Question: Every Mac has a model identifier, for example "Macmini5,1". (These are shown in the System Information app.)

How can I programatically obtain this model identifier string?
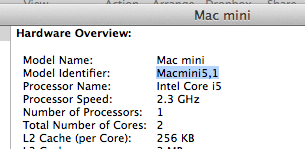
Answer: You can use 'sysctl'
'''
#import <Foundation/Foundation.h>
#import <sys/sysctl.h>
NSString *ModelIdentifier()
{
NSString *result=@"Unknown Mac";
size_t len=0;
sysctlbyname("hw.model", NULL, &len, NULL, 0);
if (len) {
NSMutableData *data=[NSMutableData dataWithLength:len];
sysctlbyname("hw.model", [data mutableBytes], &len, NULL, 0);
result=[NSString stringWithUTF8String:[data bytes]];
}
return result;
}
'''